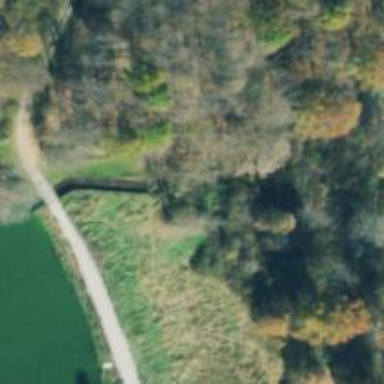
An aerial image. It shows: Reservoir.